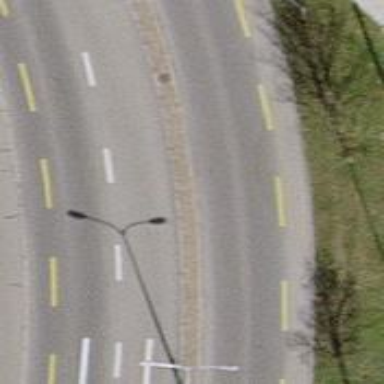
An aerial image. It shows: Secondary road with asphalt surface and designated cycle lane.